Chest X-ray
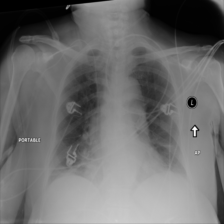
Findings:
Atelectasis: positive
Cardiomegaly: negative
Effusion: negative
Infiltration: negative
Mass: negative
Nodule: negative
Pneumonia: negative
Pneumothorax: negative
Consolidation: negative
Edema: negative
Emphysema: negative
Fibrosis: negative
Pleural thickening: negative
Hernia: negative